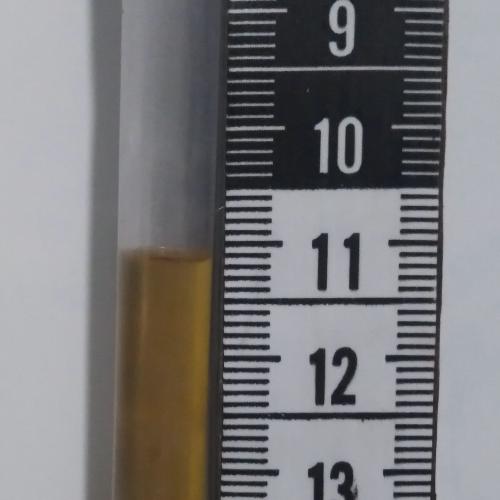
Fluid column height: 11.1 cm